Interaction volume radius: 5 \u00c5
Interaction volume height: 25 \u00c5
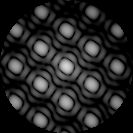
Disorder parameter: 0.00666